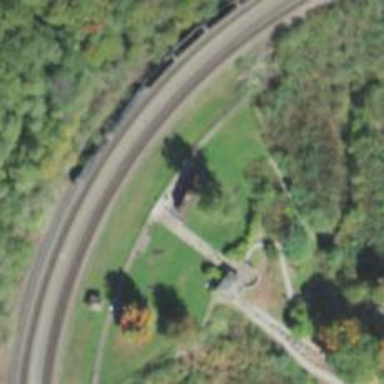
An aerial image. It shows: Historic locomotive.